Question: I have an xml look like this:
'<fiscalYear start="2012-01-01" end="2012-12-31">2012'
'<startingBalance account="1220" balance="<PHONE>"/>'
see picture for more info
Now I want to find if ex an account "1220" has a startingBalance for fiscalYear 2012. The problem is that I have several fiscalYears in the xml and in the attribute
"startingBalance" I have no year to look for. So in some way I have to look both in "fiscalYear" and "startingBalance", but I don't know how to do it using ElementTree.
I have tried do like this:
'''
fiscalYear = xmltree.iter('fiscalYear')
startingBalance = 0
for i in fiscalYear:
if "startingBalance" in i.attrib:
print("found something")
if i.attrib['account'] == accountNr:
startingBalance = i.attrib['balance']
else:
print("No startingBalance found for account:", accountNr,"year:",year )
else:
print("No startingBalance found for year:",year )
'''
but it's just print out "No startingBalance found for year" 5times (5 fiscalyears in xml)
Do someone have a clue how to fix it...?
Thx
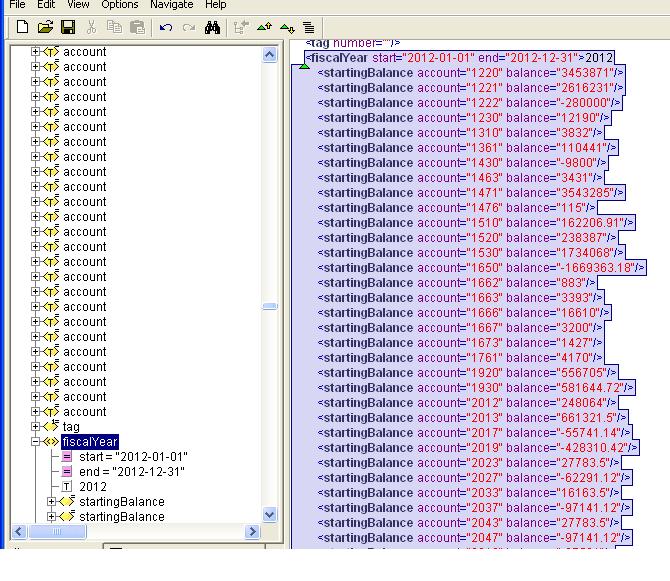
Answer: If I'm reading your xml right, then startingBalance is not an attrib, but a tag. Change your if statement to
'''
if "startingBalance" in i.tag:
'''
and see if that doesn't help.
I tested you code with some xml I had here, and another problem is that your code is not getting to the subelements of fiscalYear. You have to add another line that iterates through the subelements. Something like this:
'''
for i in fiscalYear:
for subele in i:
if "startingBalance" in subele.tag:
print("found something")
if subele.attrib['account'] == accountNr:
startingBalance = subele.attrib['balance']
#etc, etc
'''